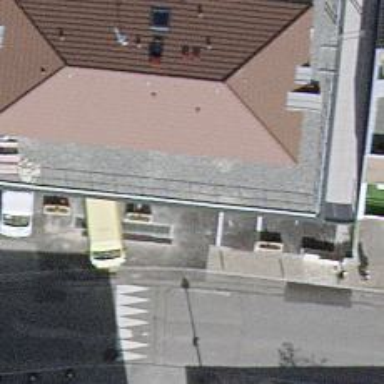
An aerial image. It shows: Beauty shop.